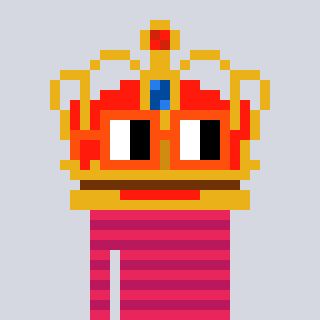
a pixel art character with square orange glasses, a crown-shaped head and a darkpink-colored body on a cool background